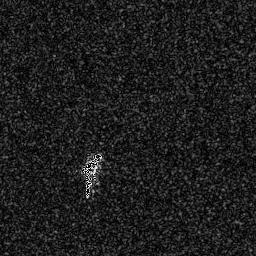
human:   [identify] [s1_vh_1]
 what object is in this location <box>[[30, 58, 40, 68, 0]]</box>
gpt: <ref>1 medium ship at the center</ref>